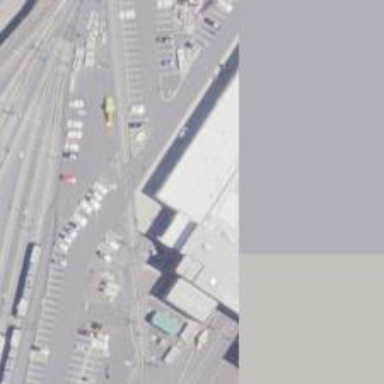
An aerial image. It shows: Railway service station.